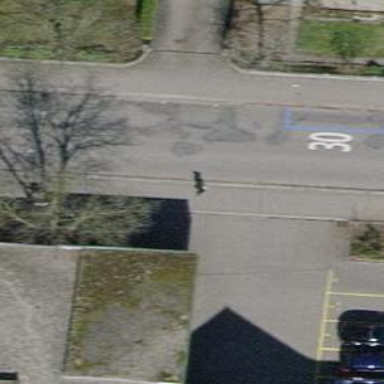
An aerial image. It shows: Public transport stop position.